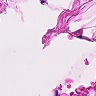
Metastatic tissue present: no